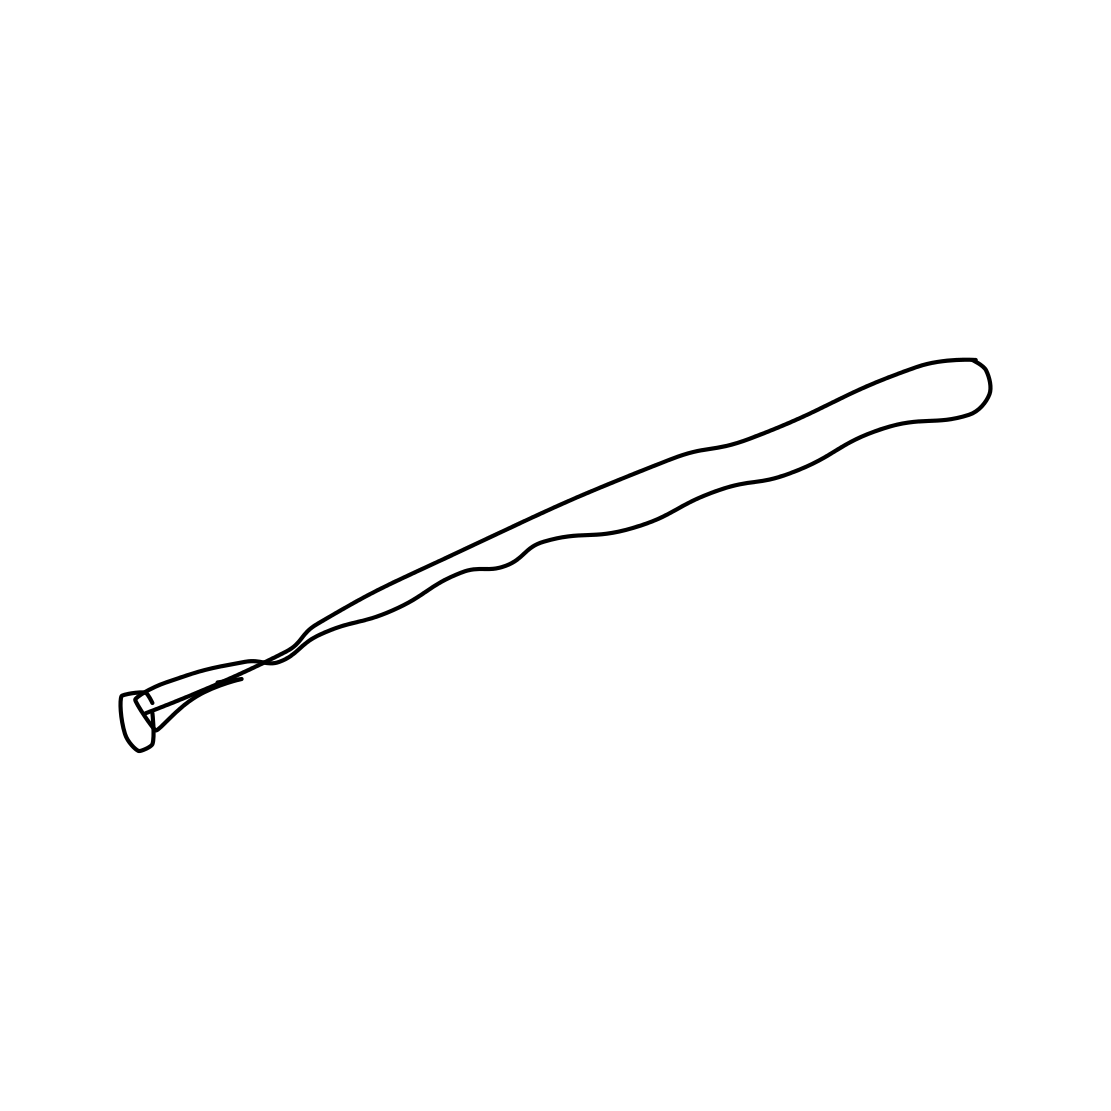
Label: baseball bat